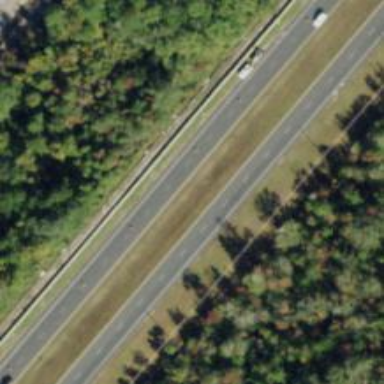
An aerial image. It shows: Asphalt road classified as trunk highway.